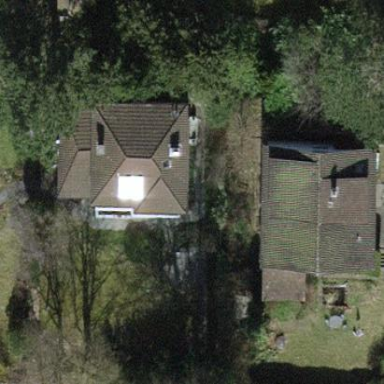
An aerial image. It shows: Building with tile roof.